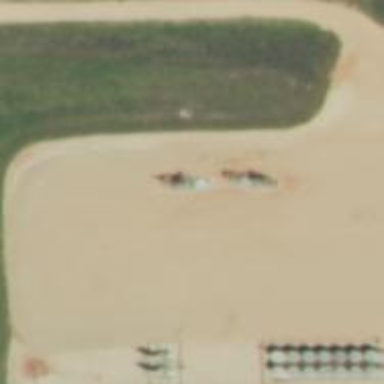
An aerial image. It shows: Petroleum well.